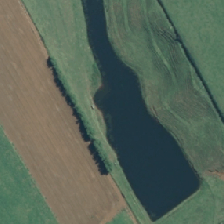
Land cover: lake_pond